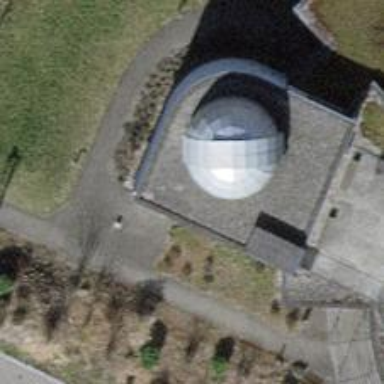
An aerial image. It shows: Observatory.